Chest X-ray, AP view. Patient: 44 years old, sex M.
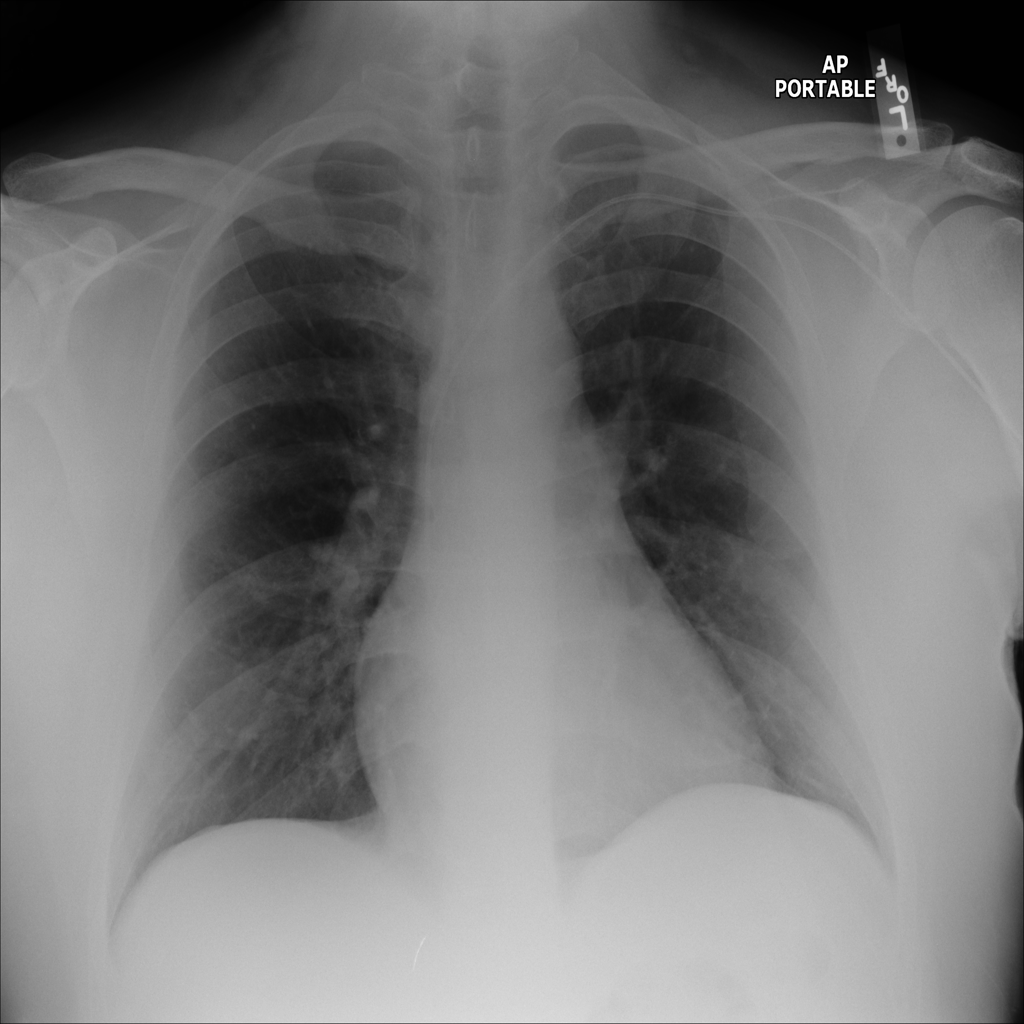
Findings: No Finding